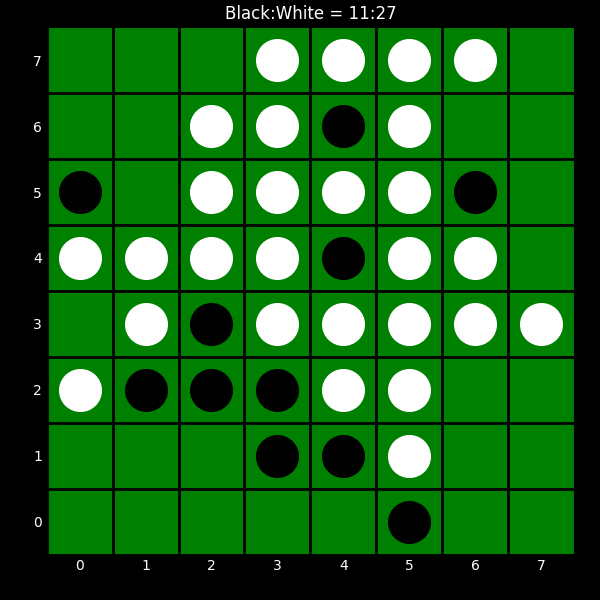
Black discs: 11
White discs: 27